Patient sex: M
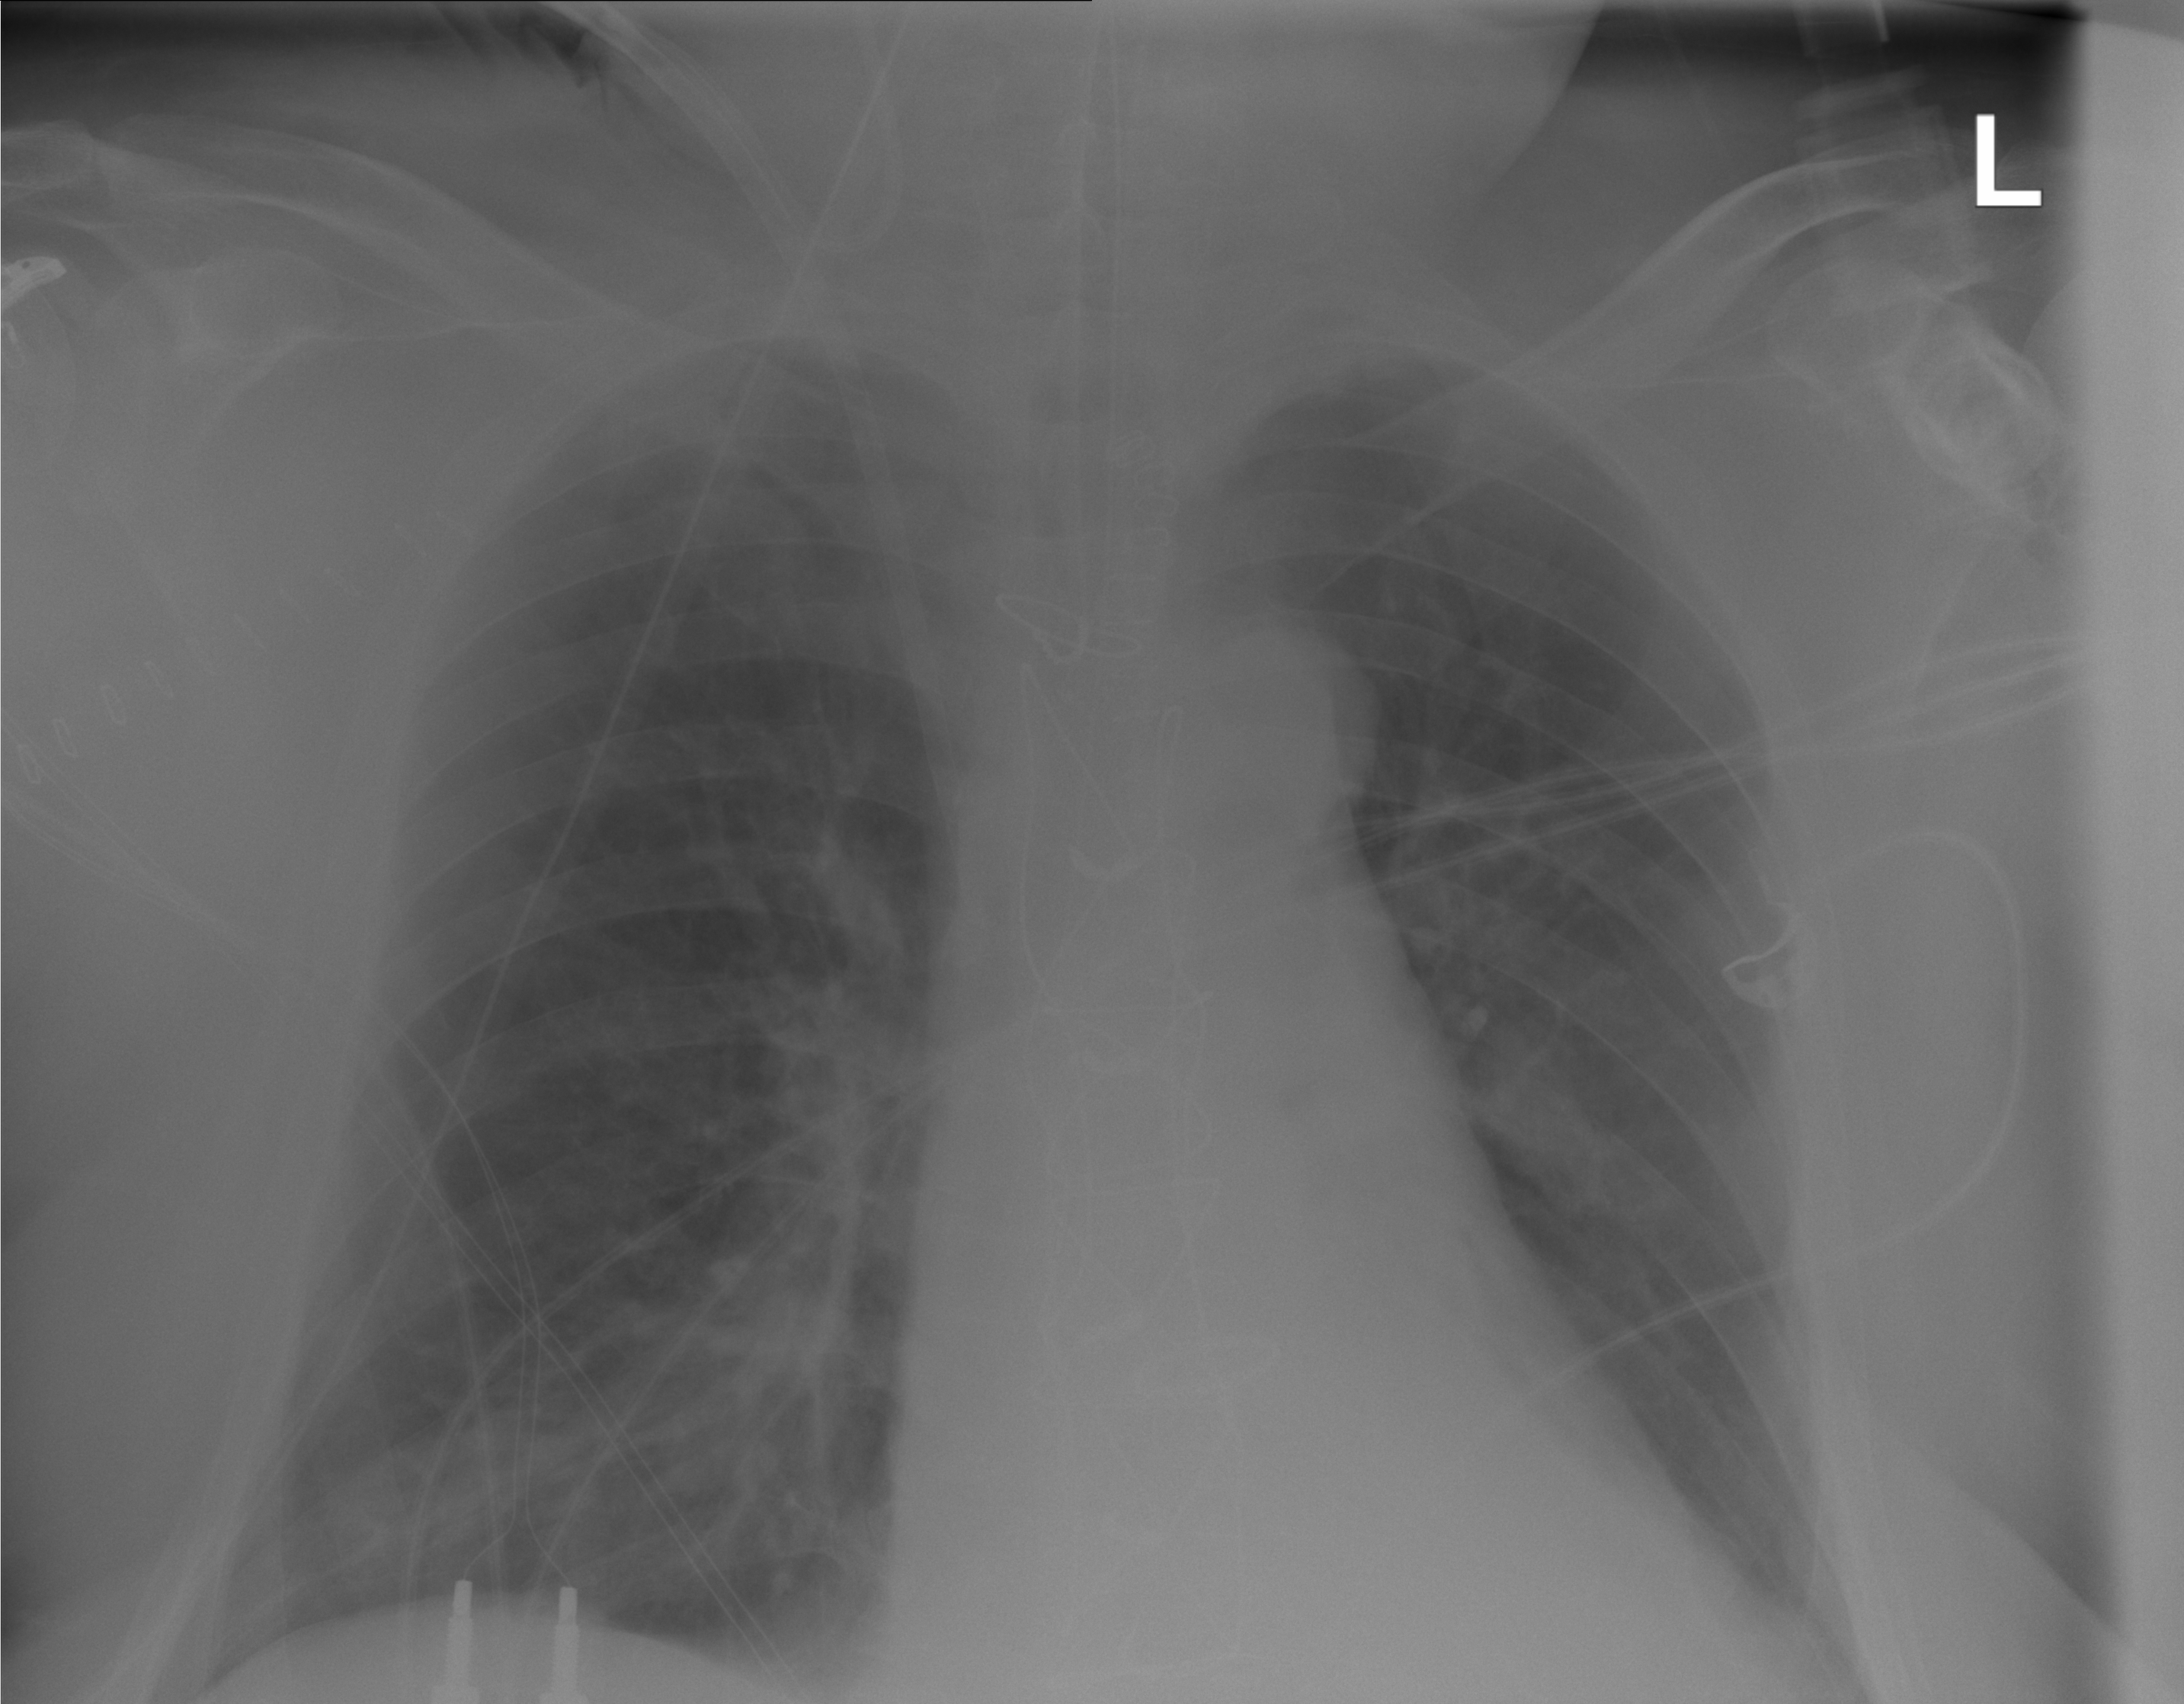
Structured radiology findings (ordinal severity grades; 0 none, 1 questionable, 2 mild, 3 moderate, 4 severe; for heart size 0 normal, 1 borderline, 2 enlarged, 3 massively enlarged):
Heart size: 1
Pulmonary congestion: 1
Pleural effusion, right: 0
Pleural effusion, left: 1
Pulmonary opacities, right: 0
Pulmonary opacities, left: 0
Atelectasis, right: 0
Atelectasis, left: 0